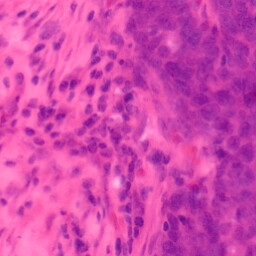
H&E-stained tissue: Colon